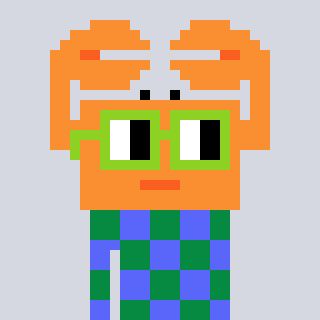
a pixel art character with square light green glasses, a crab-shaped head and a purple-colored body on a cool background